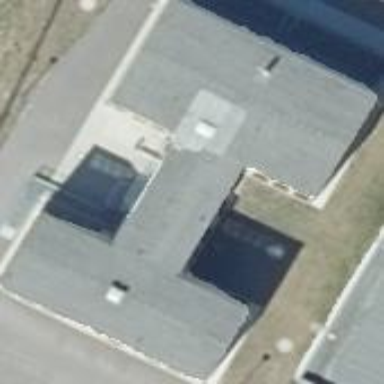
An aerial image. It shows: School building.